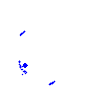
Particle: electron